Field crop: tomato
Growth stage: 1
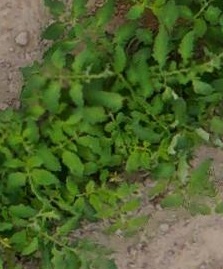
Species: tomato